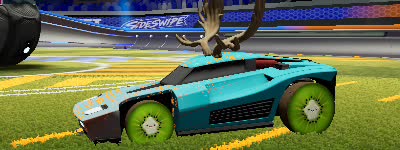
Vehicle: breakout